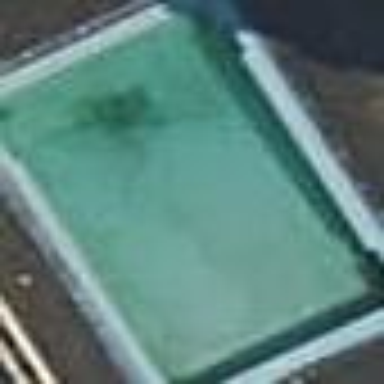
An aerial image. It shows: Swimming pool located in leisure land.